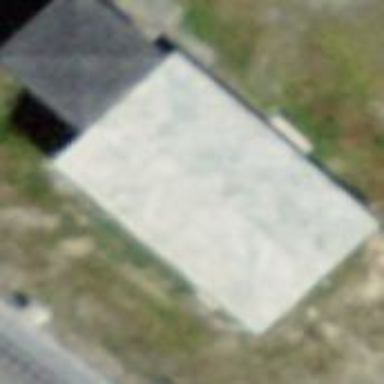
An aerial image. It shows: Service building.